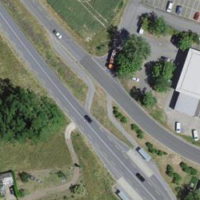
EUNIS habitat code: 55
Species observed at this site:
Salvia pratensis